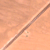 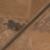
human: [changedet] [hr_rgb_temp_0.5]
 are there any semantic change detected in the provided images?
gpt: A small park was edified on the left of the street.